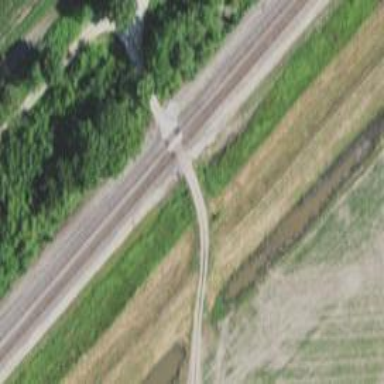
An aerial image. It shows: Uncontrolled level crossing on the railway.